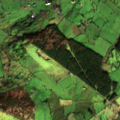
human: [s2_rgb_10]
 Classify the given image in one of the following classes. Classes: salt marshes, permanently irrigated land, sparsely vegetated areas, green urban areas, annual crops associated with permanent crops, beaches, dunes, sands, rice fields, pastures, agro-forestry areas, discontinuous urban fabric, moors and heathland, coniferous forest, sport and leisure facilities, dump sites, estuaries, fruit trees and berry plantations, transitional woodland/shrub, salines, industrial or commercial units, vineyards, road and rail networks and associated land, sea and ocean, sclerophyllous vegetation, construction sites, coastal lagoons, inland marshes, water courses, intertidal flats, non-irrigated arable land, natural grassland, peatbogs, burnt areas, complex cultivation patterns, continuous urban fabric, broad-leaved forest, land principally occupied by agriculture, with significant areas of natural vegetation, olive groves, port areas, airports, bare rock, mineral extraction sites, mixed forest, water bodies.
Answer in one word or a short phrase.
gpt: pastures, coniferous forest, peatbogs